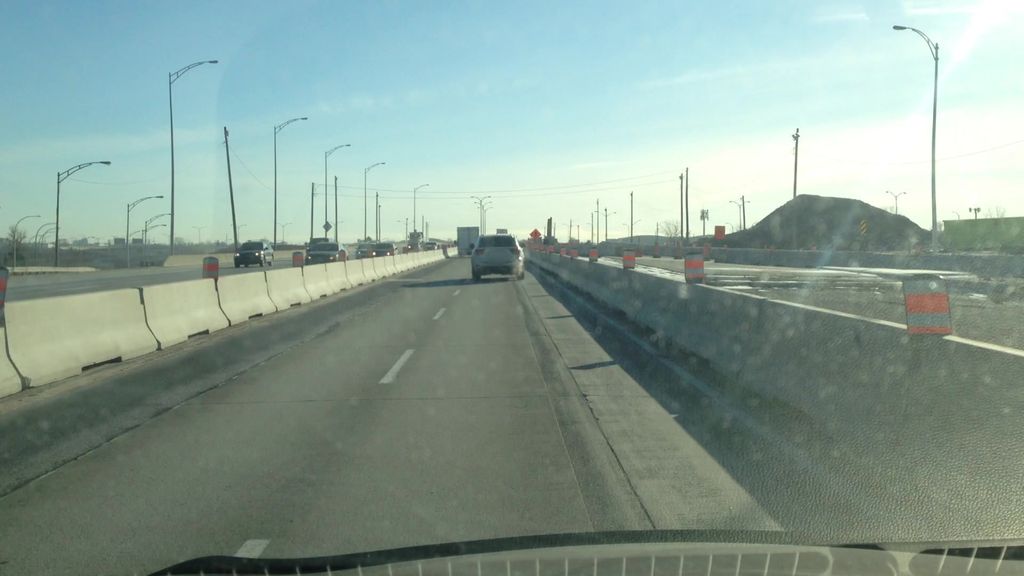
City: montreal